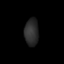
Tissue: prostate
Cell type: T cells
Senescence score: 0.7566
Nuclear area (px): 371
Mean DAPI intensity: 43.879